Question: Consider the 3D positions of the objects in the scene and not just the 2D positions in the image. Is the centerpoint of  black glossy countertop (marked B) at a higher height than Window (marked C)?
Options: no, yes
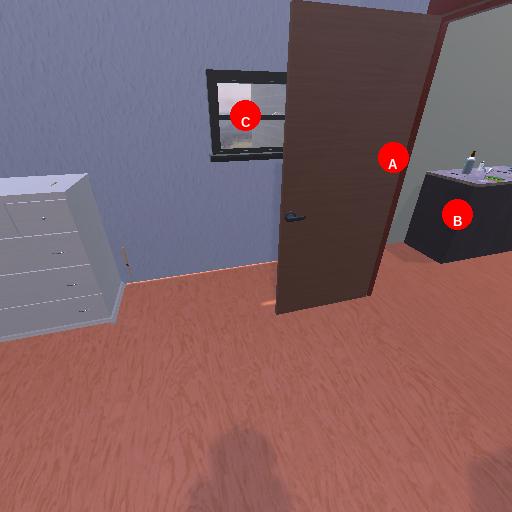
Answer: no